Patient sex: F
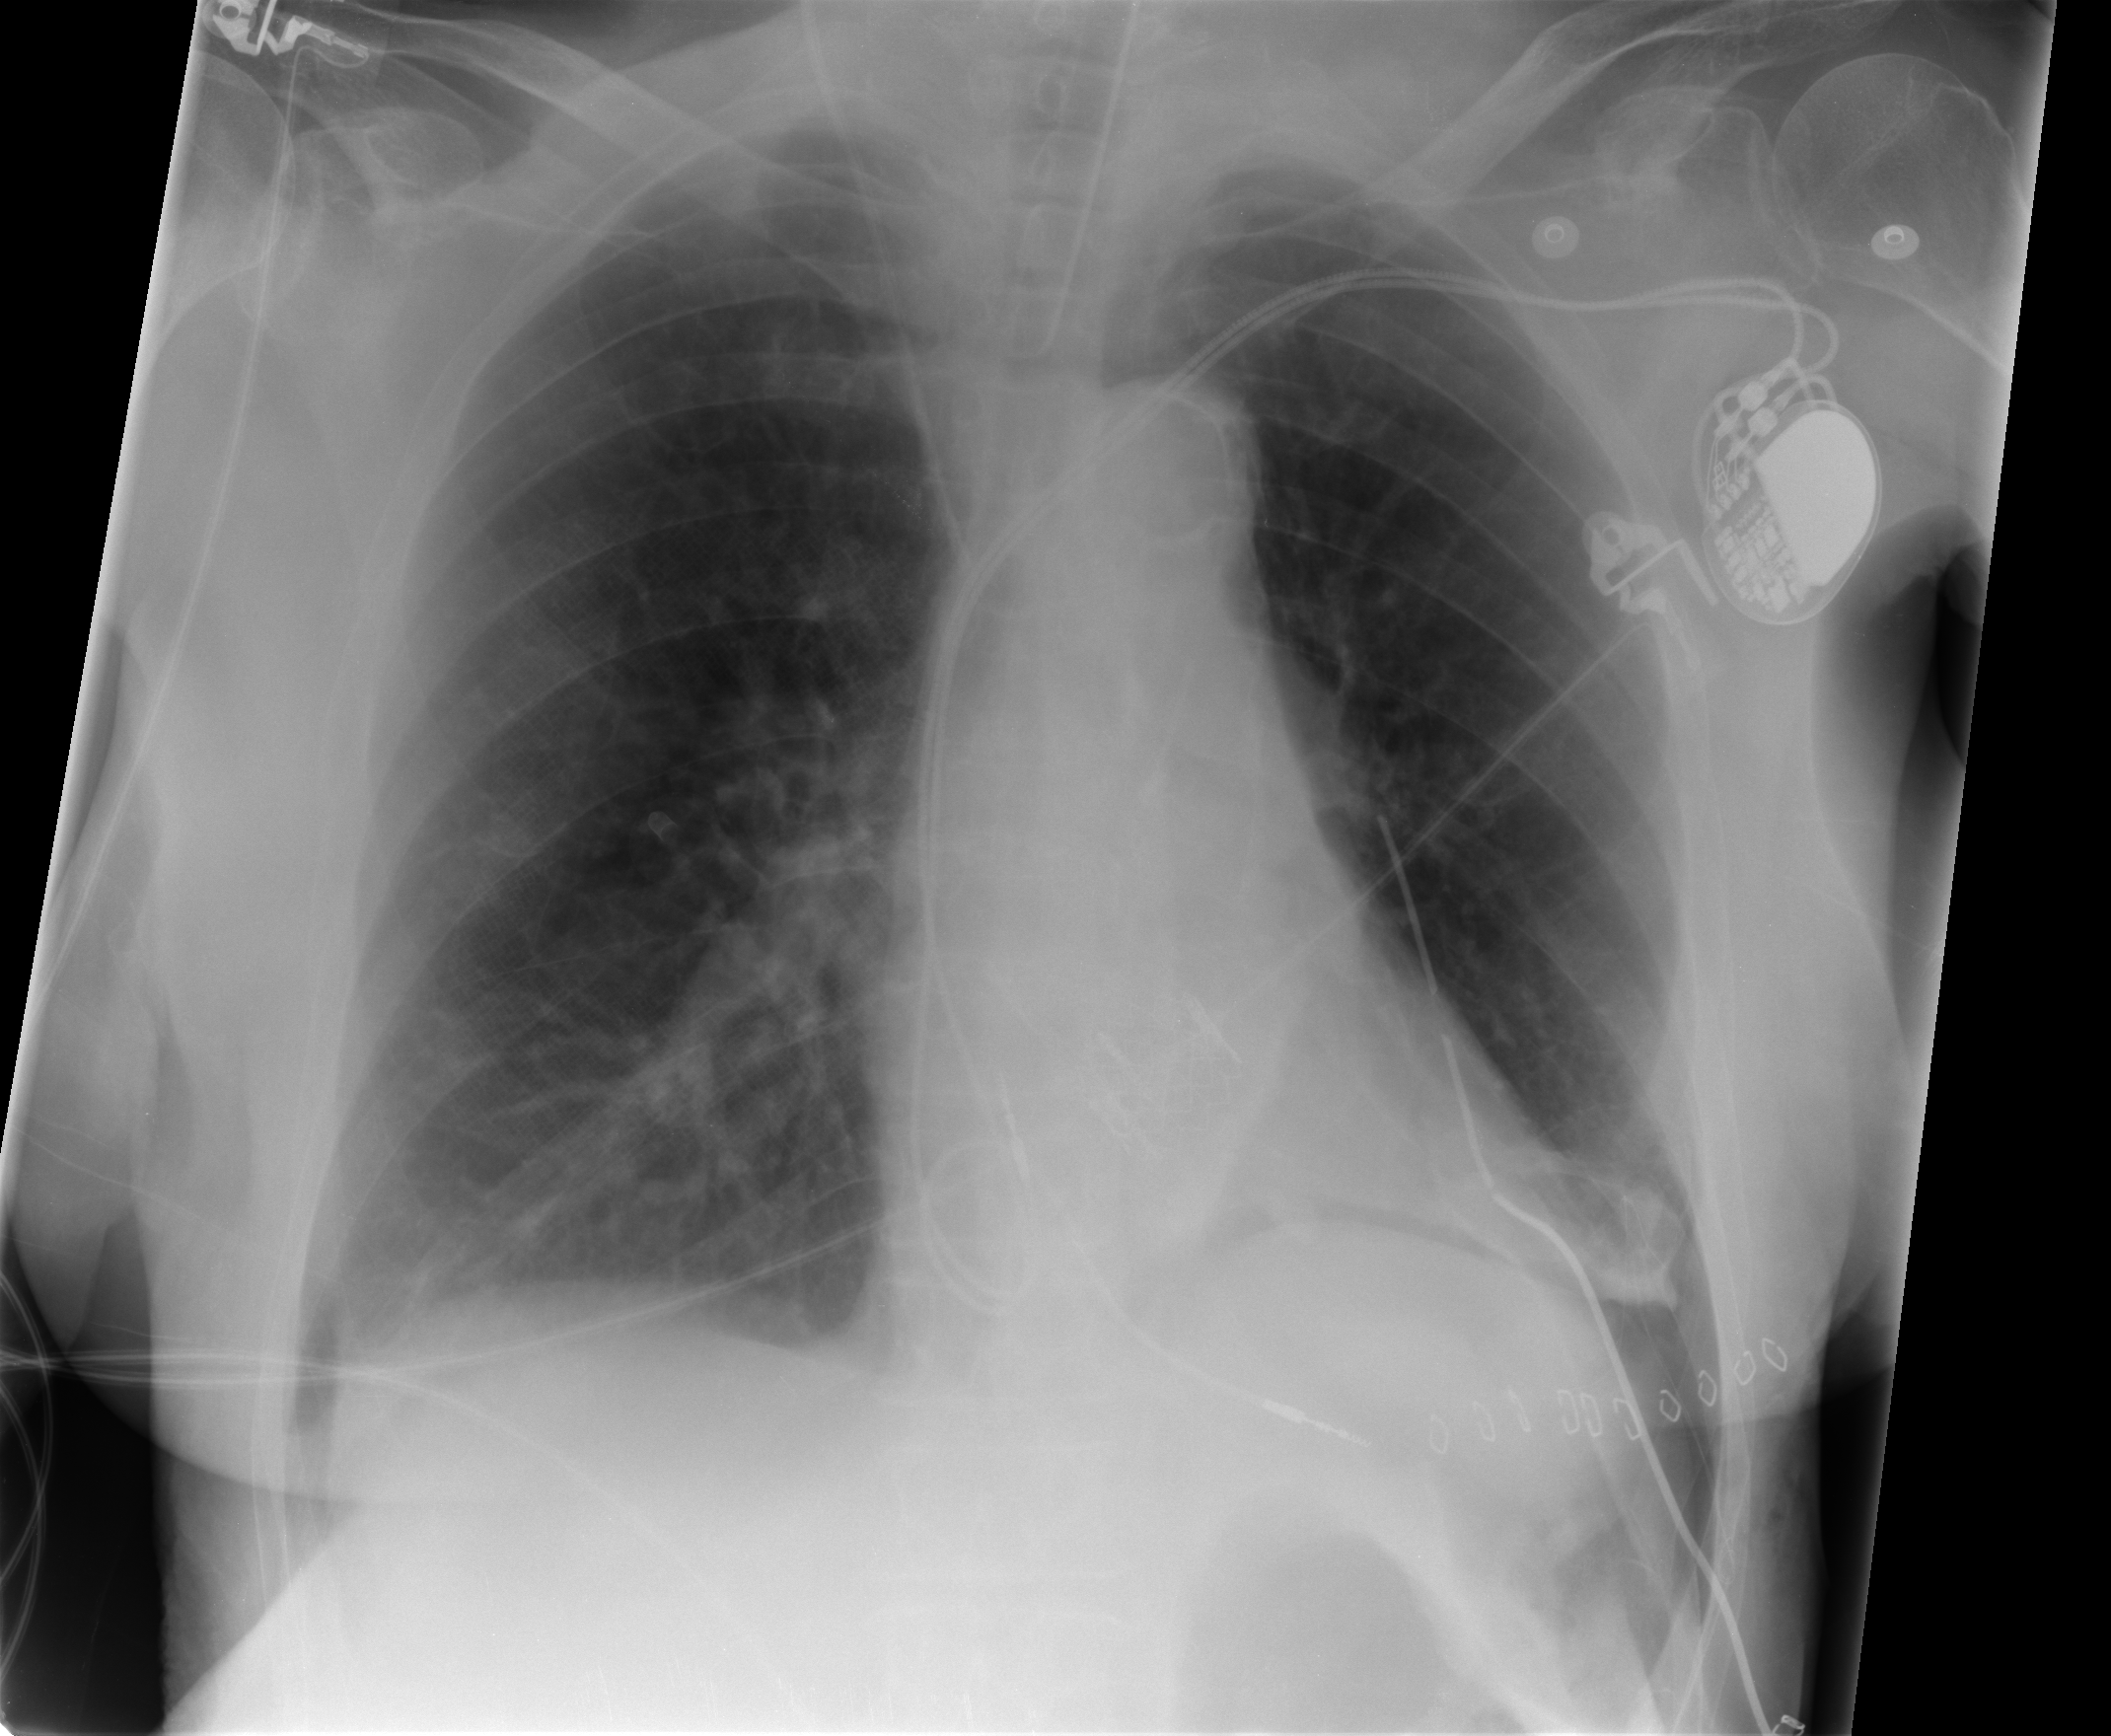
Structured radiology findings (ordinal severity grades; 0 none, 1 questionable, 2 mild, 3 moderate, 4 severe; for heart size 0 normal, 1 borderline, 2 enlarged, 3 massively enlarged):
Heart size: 1
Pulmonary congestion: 0
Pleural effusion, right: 0
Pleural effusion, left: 0
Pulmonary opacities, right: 0
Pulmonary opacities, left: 0
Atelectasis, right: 1
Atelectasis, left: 2